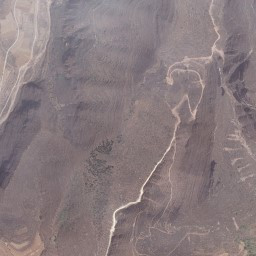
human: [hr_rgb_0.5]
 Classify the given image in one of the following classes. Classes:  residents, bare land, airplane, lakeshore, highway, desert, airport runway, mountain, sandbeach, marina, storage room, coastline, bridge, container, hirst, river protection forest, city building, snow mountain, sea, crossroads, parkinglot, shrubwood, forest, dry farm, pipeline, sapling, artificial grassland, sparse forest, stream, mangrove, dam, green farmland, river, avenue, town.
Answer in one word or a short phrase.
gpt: mountain